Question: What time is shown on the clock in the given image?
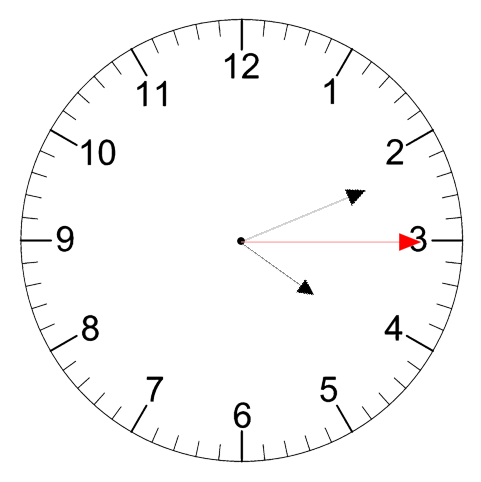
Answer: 04:11:15